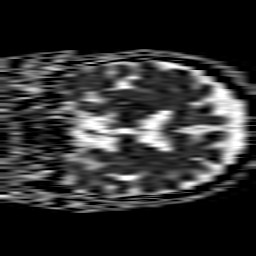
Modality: ADC
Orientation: coronal
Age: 86
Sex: female
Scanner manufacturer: philips
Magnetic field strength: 1.5 T
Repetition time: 3.405 s
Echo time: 0.09411 s